Question: I've got a site in IIS that I'm trying to restrict according to the requesting user's Active Directory groups.
Currently I'm restricting access via Authorization Rules in the web.config file.
'''
<authorization>
<allow roles="DOMAIN\primaryGroupName" />
<allow roles="DOMAIN\secondaryGroupName" />
</authorization>
'''
However, I'm trying to understand if it's necessary to also lock down the site's directory on the file system by adding these same AD groups there. Or are the URL Auth rules sufficient?

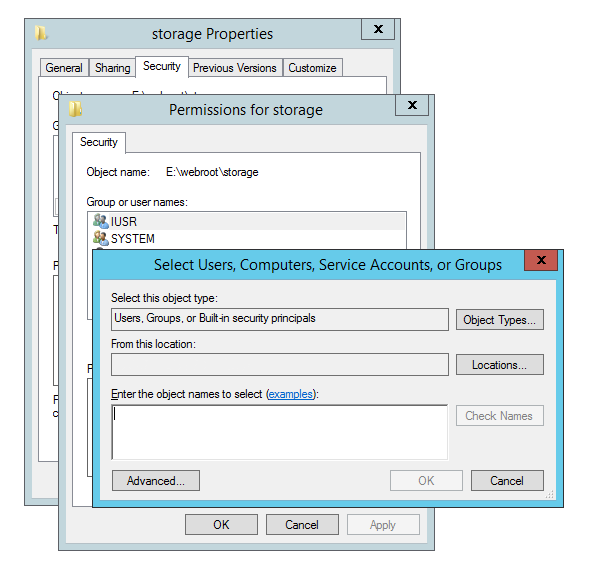
Answer: Answering my own question here, for posterity/the sake of future viewers who stumble across this. In hindsight, the answer is simpler than I was originally making it out to be.
Leverage URL authorization wherever you're trying to gate access to a portion of your site that's accessible via IIS; file system ACLs are generally overkill.